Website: lowes
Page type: billing-address
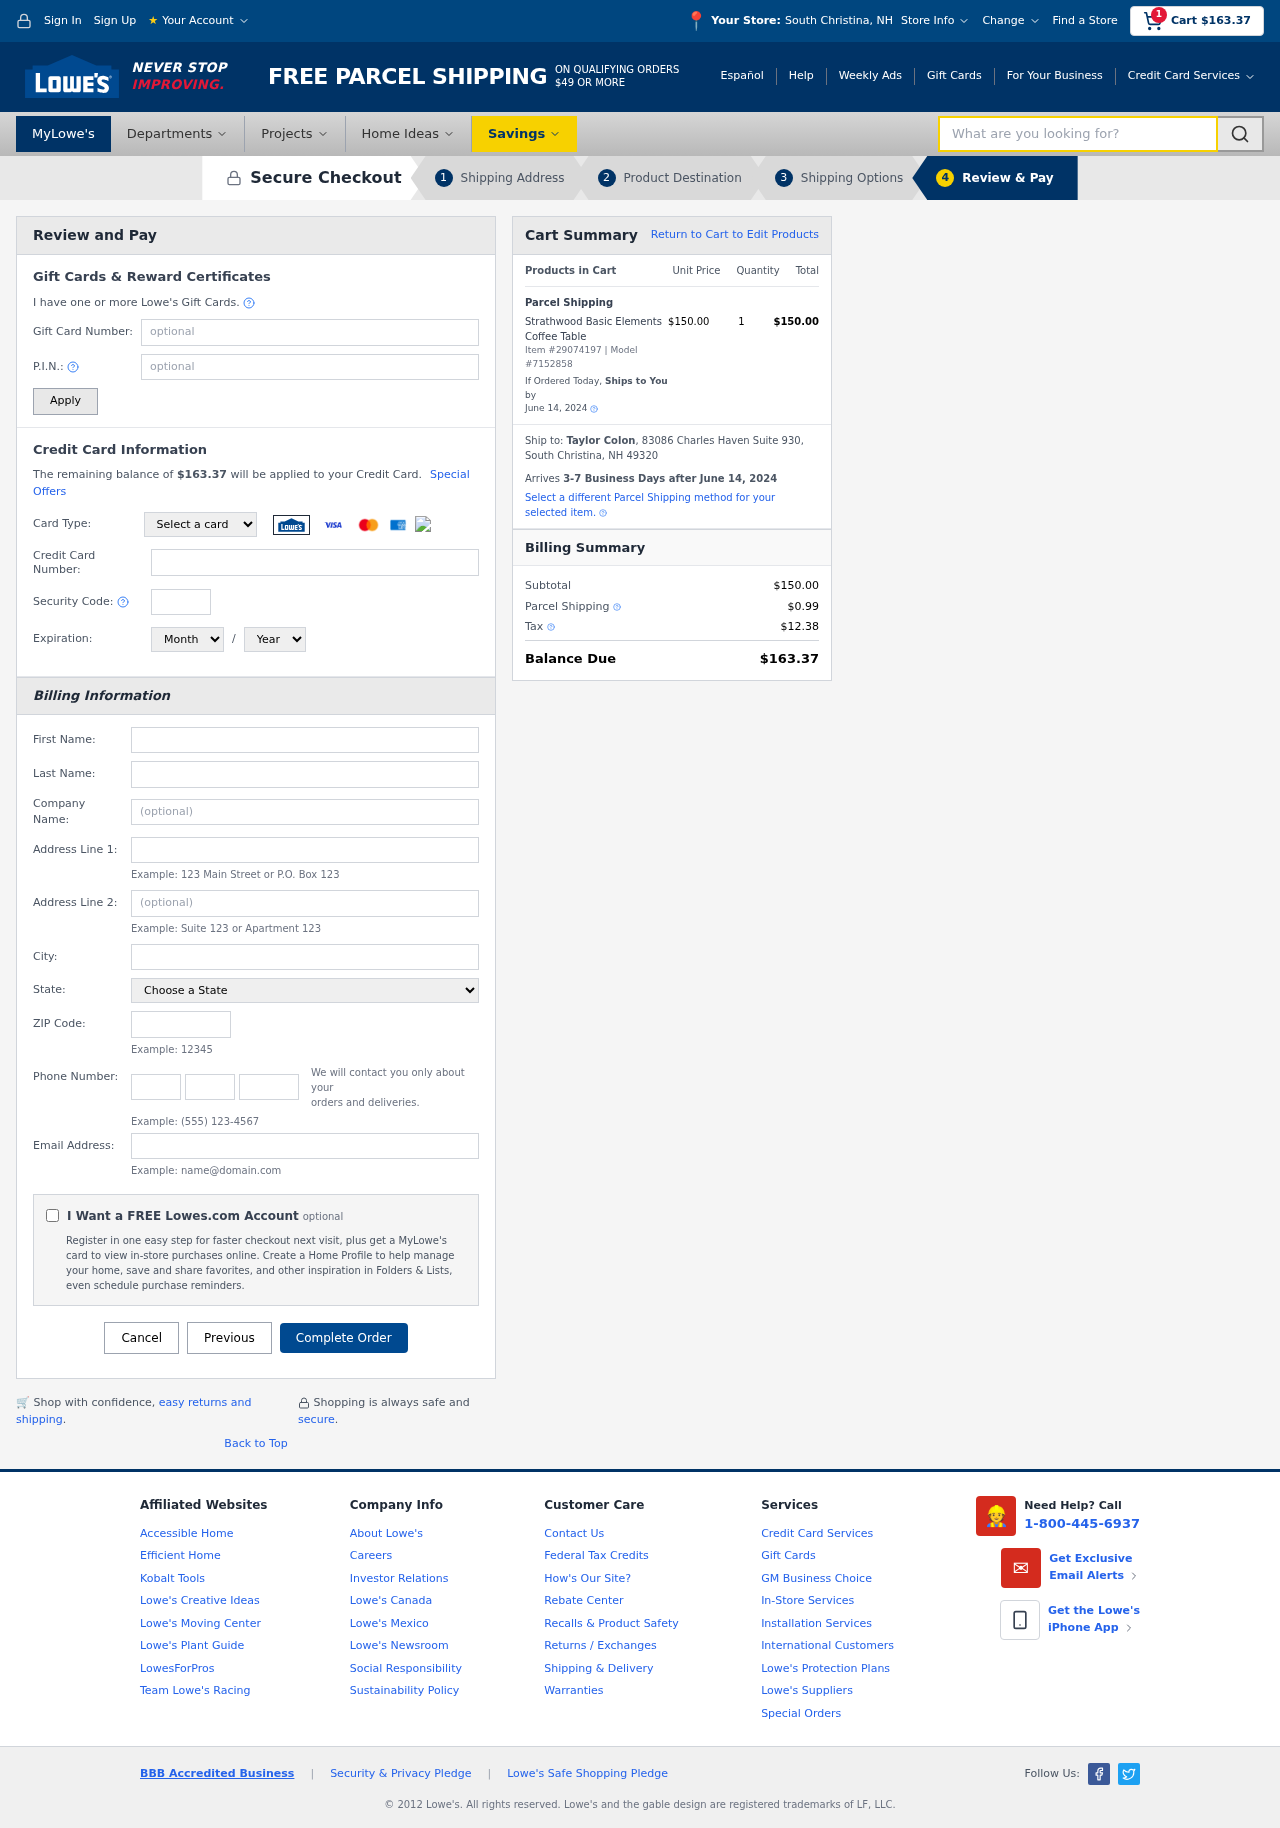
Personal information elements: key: PII_CARD_CVV
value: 045
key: PII_CARD_EXPIRY_MONTH
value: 11
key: PII_CARD_EXPIRY_YEAR
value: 28
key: PII_CARD_NUMBER
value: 2256 5041 5581 0763
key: PII_CARD_TYPE
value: Mastercard
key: PII_CITY
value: South Christina
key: PII_CITY_STATE
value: South Christina, NH
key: PII_COMPANY
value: James, Jarvis and Cook
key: PII_EMAIL
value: taylor_colon@hotmail.com
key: PII_FIRSTNAME
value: Taylor
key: PII_FULLNAME
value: Taylor Colon
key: PII_LASTNAME
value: Colon
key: PII_PHONE_AREA
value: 672
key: PII_PHONE_PREFIX
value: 983
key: PII_PHONE_SUFFIX
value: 5591
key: PII_POSTCODE
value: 49320
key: PII_STATE
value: New Hampshire
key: PII_STREET
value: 83086 Charles Haven Suite 930
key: PII_STREET2
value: Apt. 130
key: PII_CITY_STATE_ZIP
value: South Christina, NH 49320
Product elements: key: PRODUCT1_NAME
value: Strathwood Basic Elements Coffee Table
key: PRODUCT1_PRICE
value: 150
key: PRODUCT1_QUANTITY
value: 1
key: PRODUCT_ITEM_NUMBER
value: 29074197
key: PRODUCT_MODEL_NUMBER
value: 7152858
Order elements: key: ORDER_SUBTOTAL
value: $163.37
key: ORDER_TOTAL
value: $163.37
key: ORDER_SHIPPING_DATE
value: June 14, 2024
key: ORDER_SUBTOTAL
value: $150.00
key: ORDER_DELIVERY_DATE
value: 3-7 Business Days after June 14, 2024
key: ORDER_SHIPPING_DATE2
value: June 14, 2024
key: ORDER_SUBTOTAL2
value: $150.00
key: ORDER_SHIPPING_COST
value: $0.99
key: ORDER_TAX
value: $12.38
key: ORDER_TOTAL2
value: $163.37
Search elements: key: HEADER_SEARCH
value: What are you looking for?